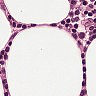
Metastatic tissue present: no